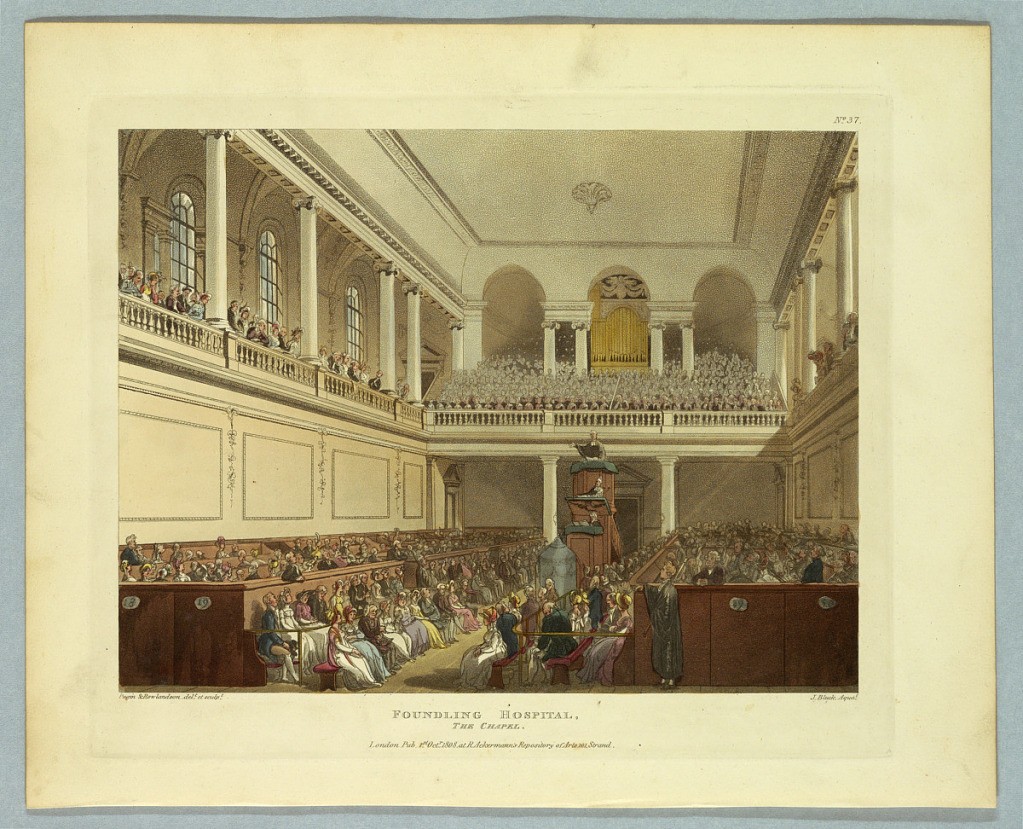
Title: Foundling Hospital, from "Ackermann's Repository"
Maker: Thomas Rowlandson, British, 1756–1827
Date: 1808
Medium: Aquatint, brush and watercolor on paper
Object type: Print
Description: View of a filled chapel, facing the door. The pulpit, with three men in it, is in front of the door. Above, a filled choir loft. Title, artists', and publisher's names below.